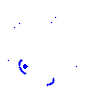
Particle: pion